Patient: sex M, age 29
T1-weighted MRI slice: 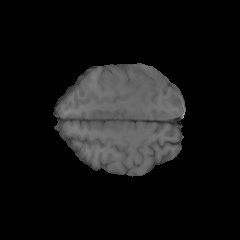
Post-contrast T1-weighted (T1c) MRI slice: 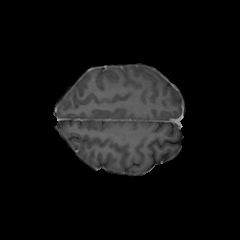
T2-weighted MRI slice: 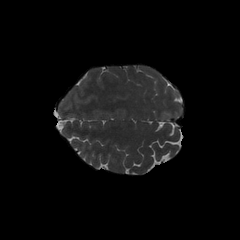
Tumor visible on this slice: no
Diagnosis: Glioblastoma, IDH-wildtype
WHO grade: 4